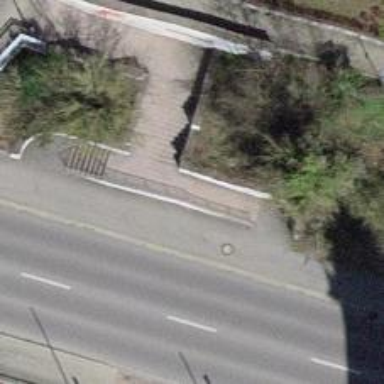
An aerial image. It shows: Set of concrete steps.